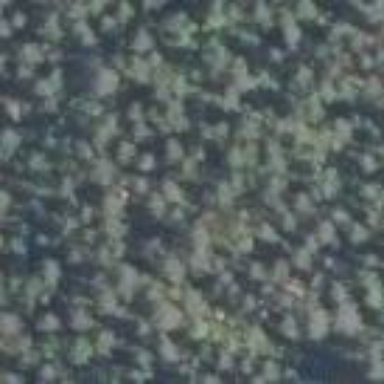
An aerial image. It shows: Woodland consisting mainly of needle-leaved trees.